Question: how to hide or remove action column from column selection :
please check image for more idea.

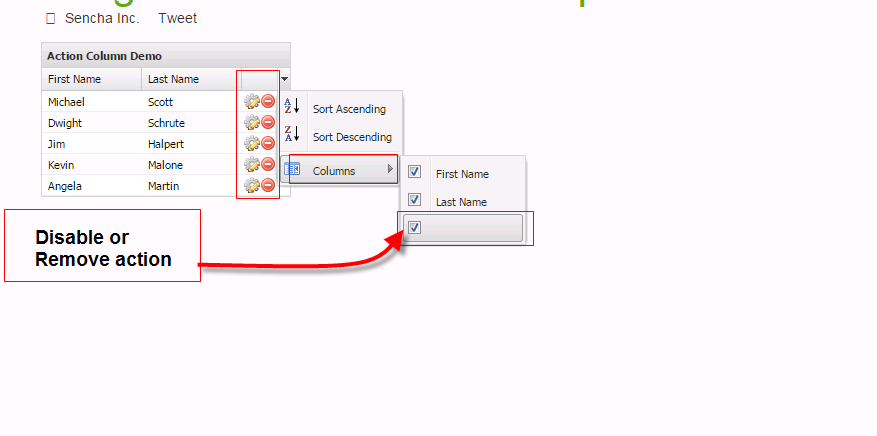
Answer: '''
{
xtype: 'actioncolumn',
hideable:false,
width: 50,
items: [{...}]
}
'''
add hideable in actioncolum config